Question: I have an object which has 'status' property. But I can't get the value of this property. Here is my code sample:
'''
console.log("Resource.query()");
console.log(Resource.query());
console.log("Resource.query().status");
console.log(Resource.query().status);
'''
Here is Chrome console:

As you see 'Resource.query().status' returns 'undefined' while 'Resource.query()' returns the object. My question is how can I get the value of 'status' ?
Thanks in advance.
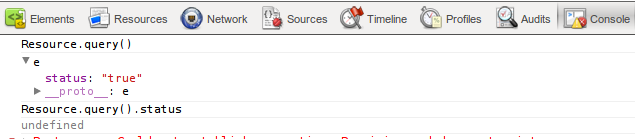
Answer: 'query()' is run asynchronously as noted in the <URL>:
'''
$scope.phones = Phone.query();
'''
> > This is a simple statement that we want to query for all phones. An important thing to notice in the code above is that we don't pass any callback functions when invoking methods of our Phone service. What is returned synchronously is a "future" -- an object, which will be filled with data when the XHR response returns. Because of the data-binding in Angular, we can use this future and bind it to our template. Then, when the data arrives, the view will automatically update.